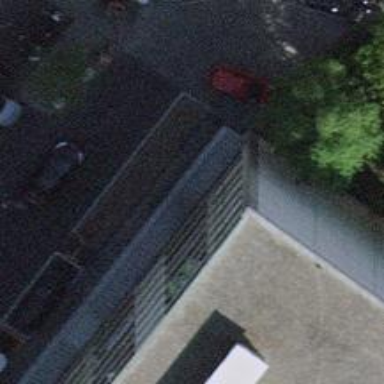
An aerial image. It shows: Restaurant.